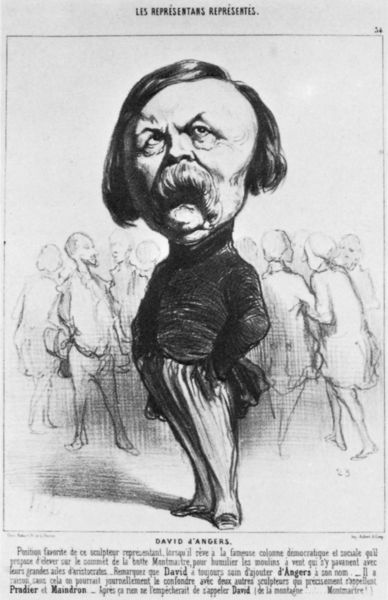
Titel: David d’Angers/ Portrait par Daumier
Künstler: Honoré Daumier
Institution: Angers, Musées d’Angers, Galerie David d’Angers
Schlagwörter: mann, schnurrbart, französisch, crowd, people, white, karikatur, black, hair, nose, old, portrait, druck, drcuk, man, head, eyes, drawing, caricature, cartoon, sketch, french, newspaper, pants, pocket, shoes, pencil, rich, mustache, moustache, david, funny, david d'angers, political, big head, angans, j.p. morgan, david dángers, davic d´angers, caricuture, fatty, d'angers